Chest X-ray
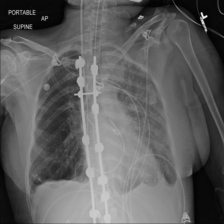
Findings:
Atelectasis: negative
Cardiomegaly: negative
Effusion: negative
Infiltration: negative
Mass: negative
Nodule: negative
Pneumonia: negative
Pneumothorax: negative
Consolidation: negative
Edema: negative
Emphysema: negative
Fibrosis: negative
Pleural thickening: negative
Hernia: negative